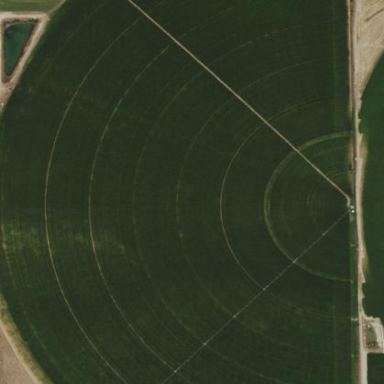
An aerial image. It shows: Farmland with pivot irrigation system.